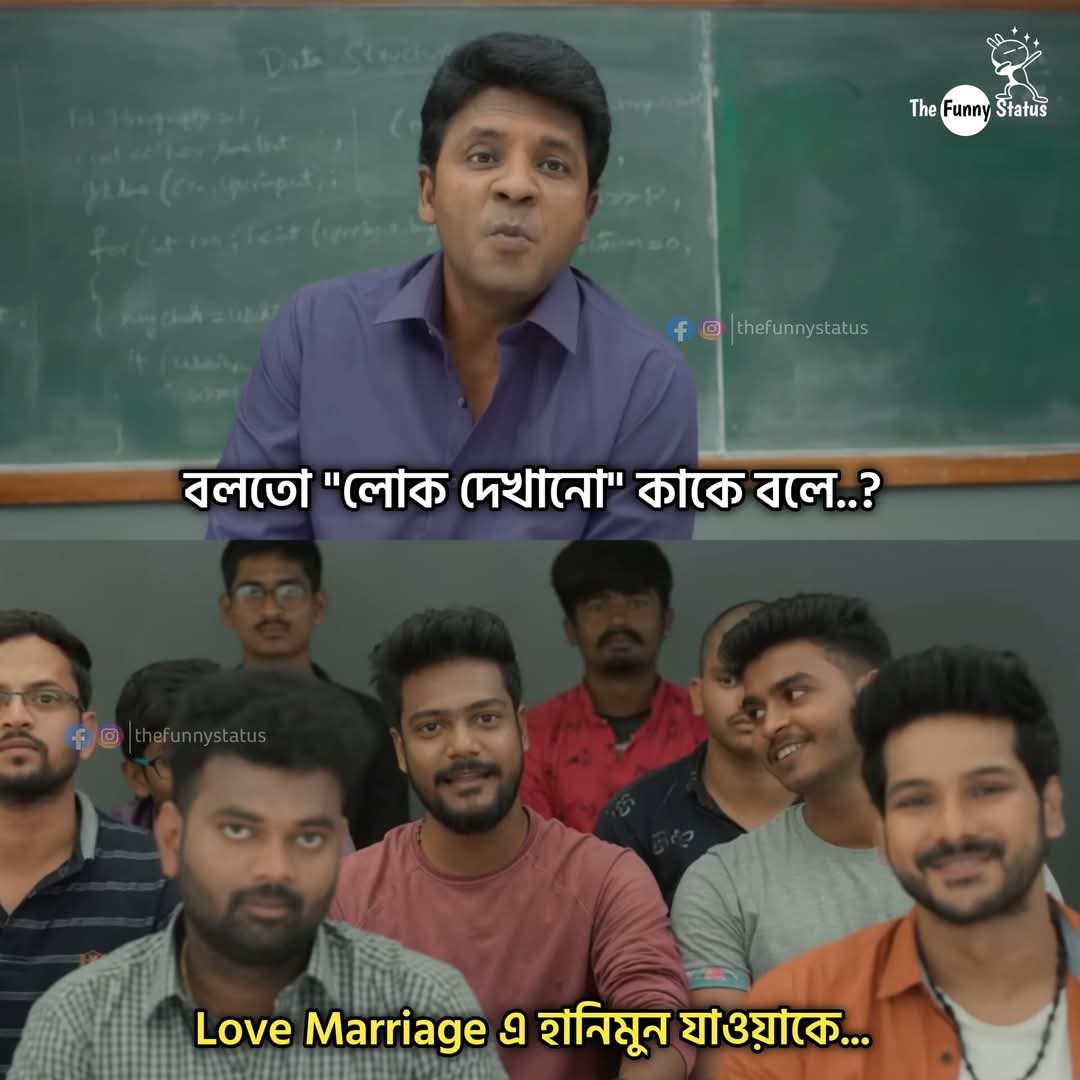
Text: বলতো "লোক দেখানো" কাকে বলে..?
Love Marriage এ হানিমুন যাওয়াকে....
Label: Non Hate